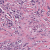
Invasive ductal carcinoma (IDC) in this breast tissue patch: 1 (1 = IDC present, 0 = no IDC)